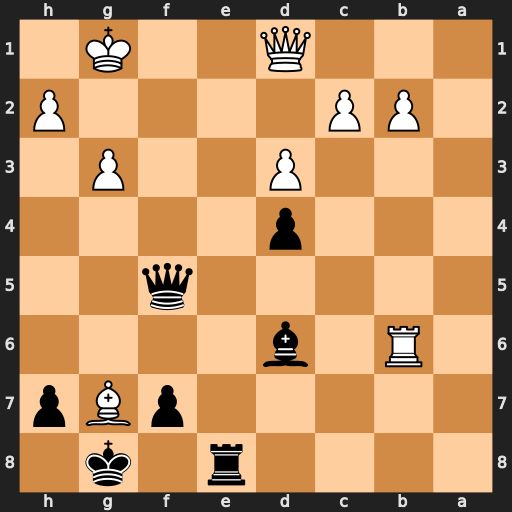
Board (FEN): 4r1k1/5pBp/1R1b4/5q2/3p4/3P2P1/1PP4P/3Q2K1
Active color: b
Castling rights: -
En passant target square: -
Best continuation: Qa5 b4 Qxb6